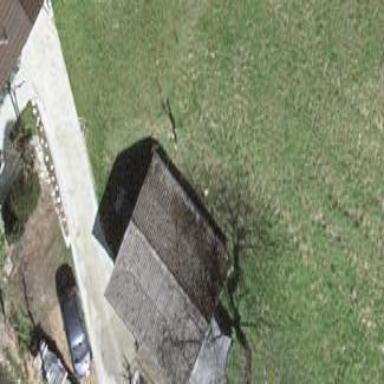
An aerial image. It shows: Shed building.